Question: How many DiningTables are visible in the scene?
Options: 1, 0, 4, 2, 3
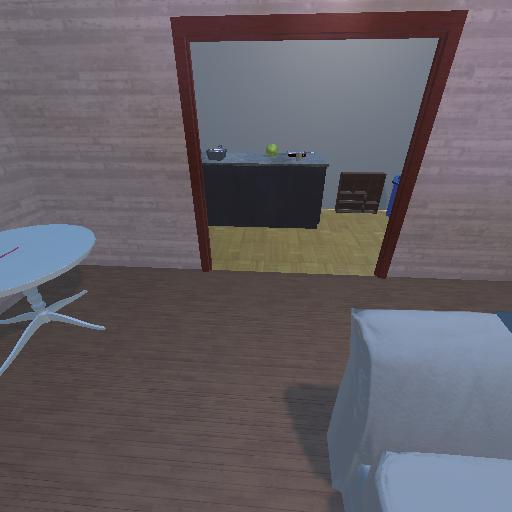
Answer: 1